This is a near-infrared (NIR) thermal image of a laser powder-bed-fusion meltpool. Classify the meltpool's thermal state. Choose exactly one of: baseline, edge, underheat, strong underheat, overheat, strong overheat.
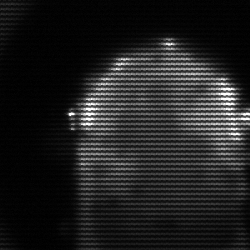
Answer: baseline